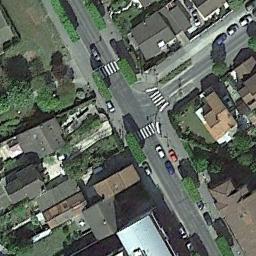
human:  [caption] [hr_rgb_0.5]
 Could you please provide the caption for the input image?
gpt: There are many different shapes of buildings beside the intersection .

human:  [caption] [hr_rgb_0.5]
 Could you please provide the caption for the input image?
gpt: There are some cars at the intersection .

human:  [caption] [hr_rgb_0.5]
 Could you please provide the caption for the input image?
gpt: There are several moving vehicles on the road at the intersection, With many buildings and some trees around the intersection .

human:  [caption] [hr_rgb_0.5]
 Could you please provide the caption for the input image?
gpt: An intersection with normal traffic located in a residential area with some trees .

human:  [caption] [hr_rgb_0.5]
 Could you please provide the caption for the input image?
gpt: There are some trees and buildings around the intersection .